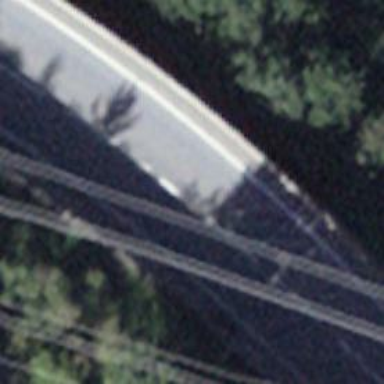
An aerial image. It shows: Secondary road with asphalt surface.